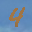
Label: 4